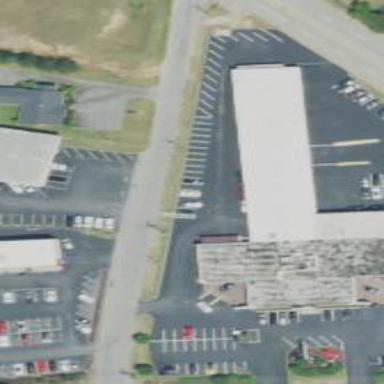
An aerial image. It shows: Car shop building.